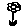
Label: flower